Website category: auto
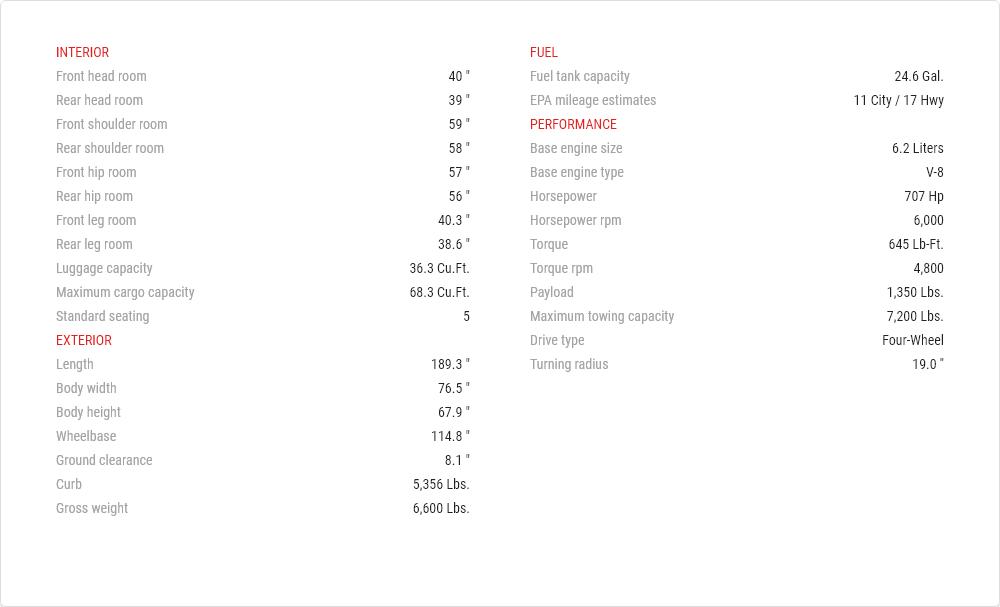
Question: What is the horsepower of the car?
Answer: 707 hp

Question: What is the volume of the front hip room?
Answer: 57 "

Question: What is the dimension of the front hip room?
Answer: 57 "